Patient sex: F
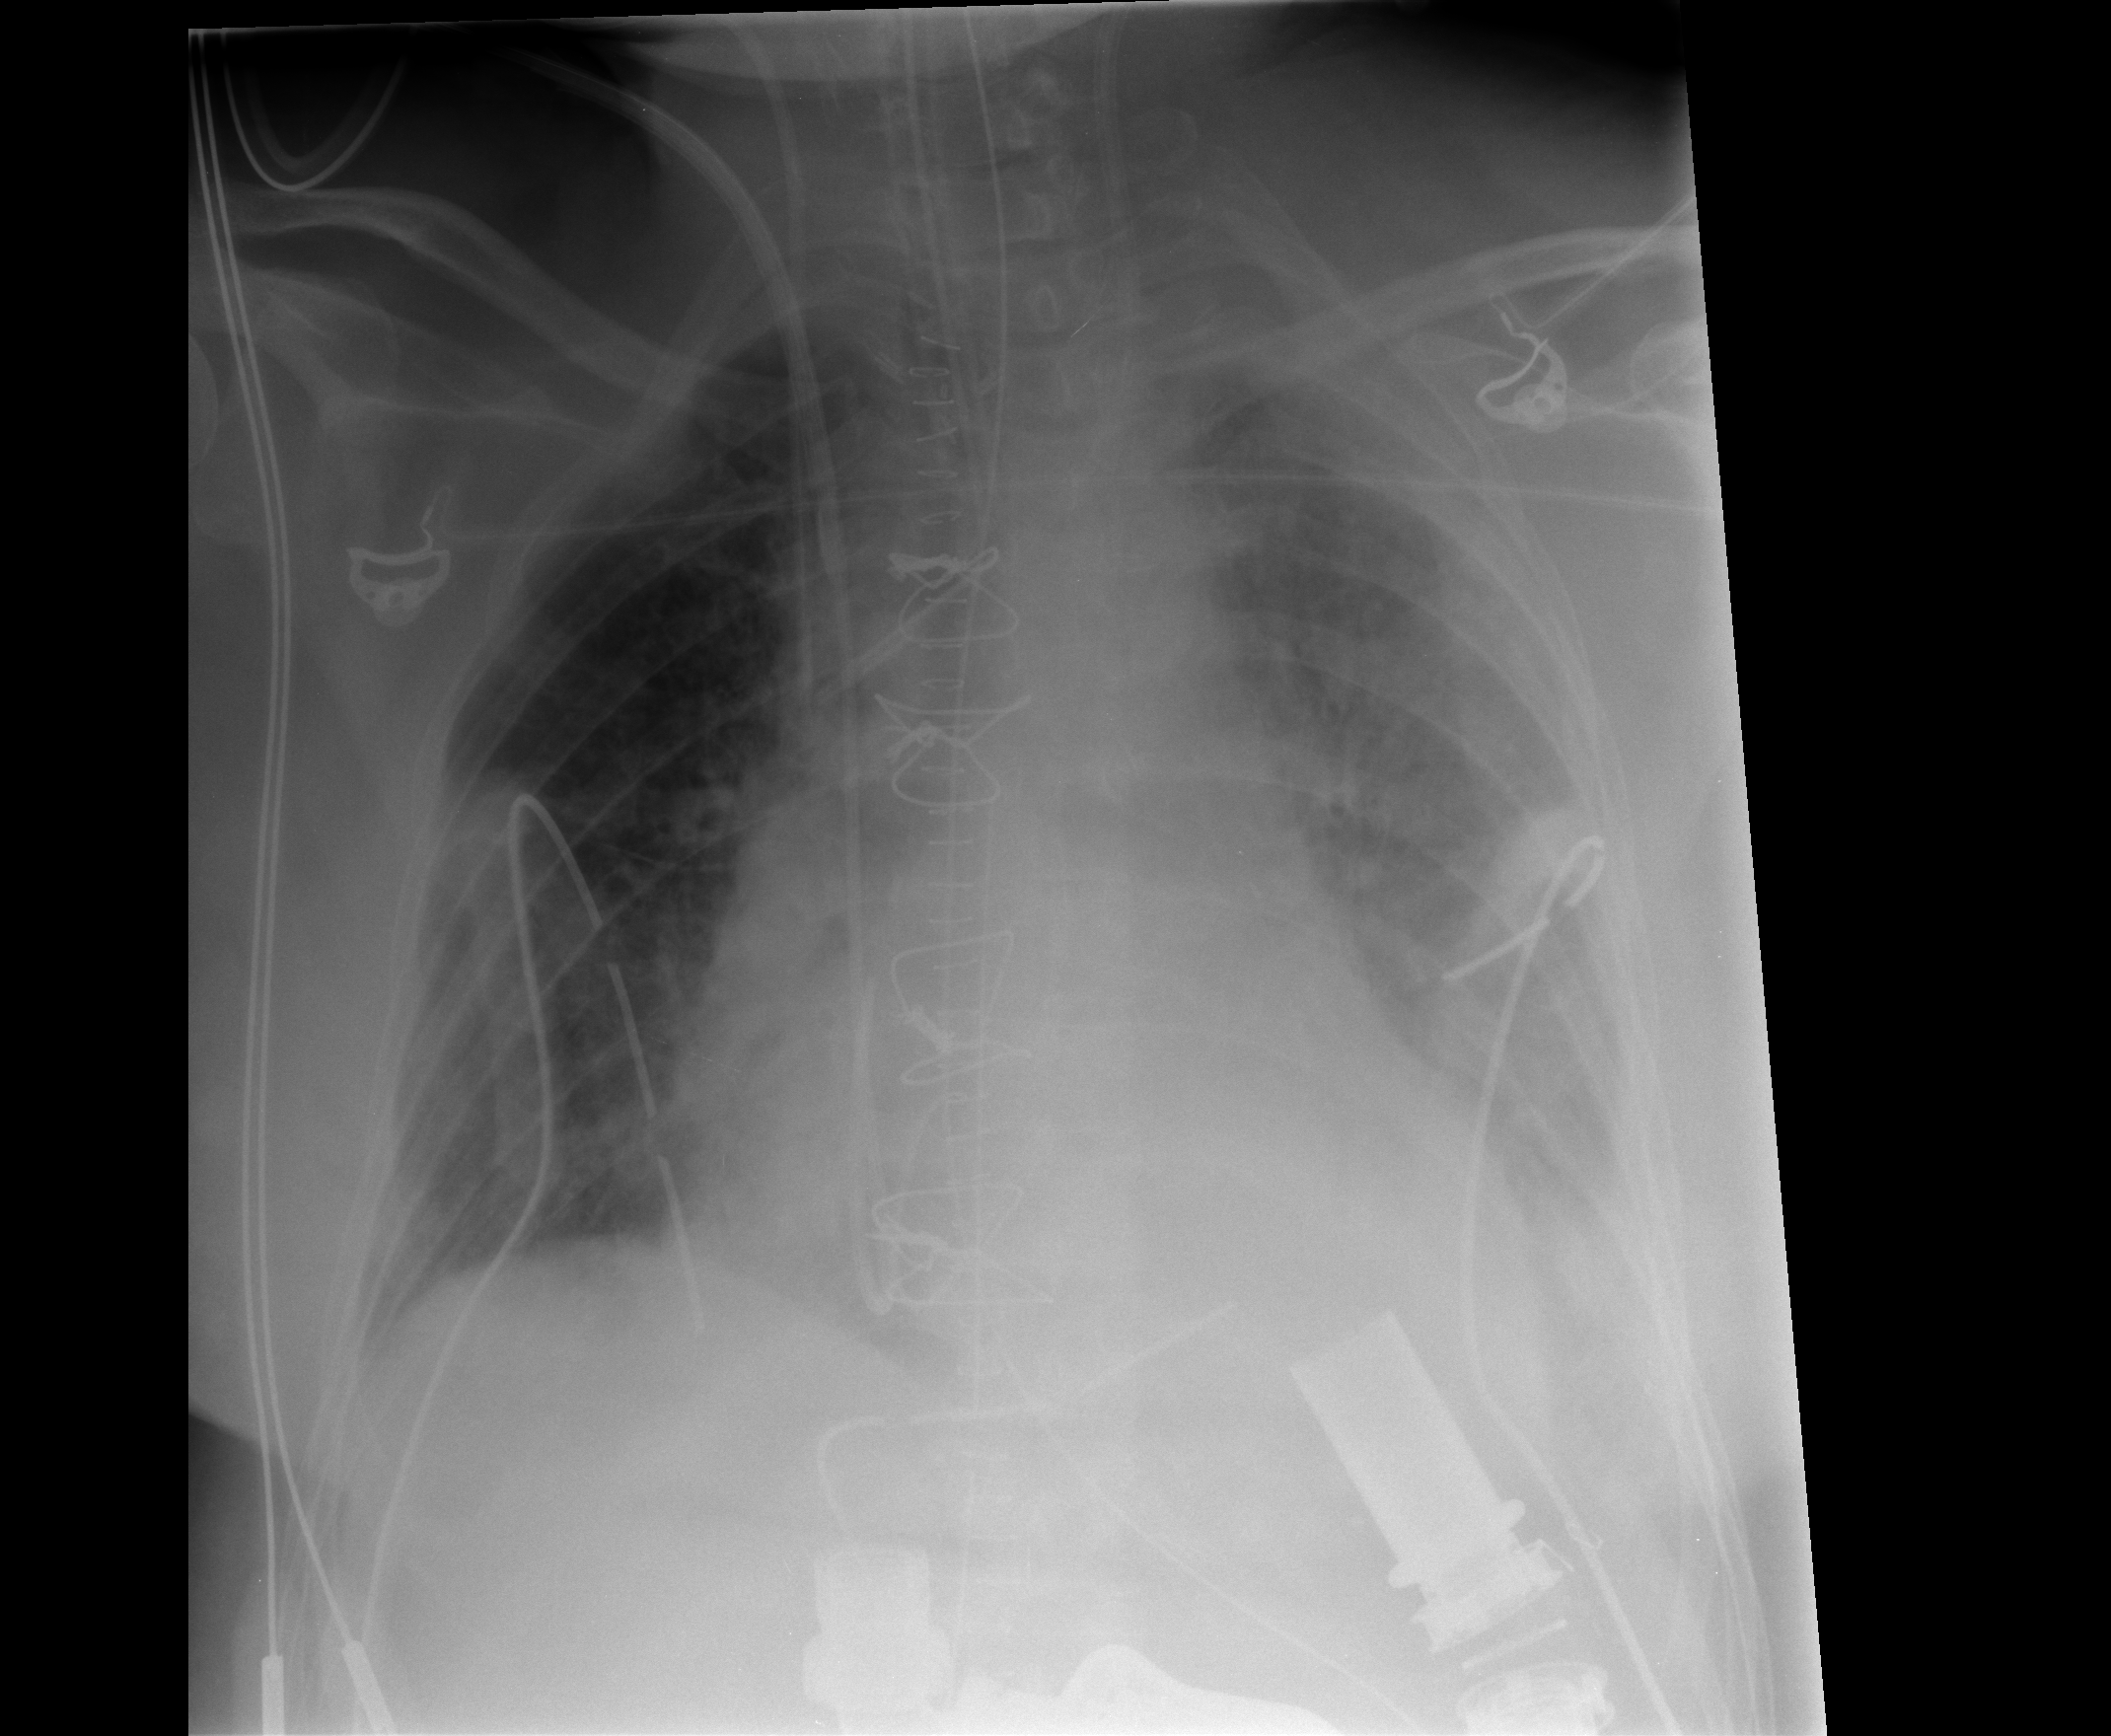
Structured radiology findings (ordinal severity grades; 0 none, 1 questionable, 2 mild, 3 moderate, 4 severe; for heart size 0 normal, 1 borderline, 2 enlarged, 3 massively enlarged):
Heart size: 2
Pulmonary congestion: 2
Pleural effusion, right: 0
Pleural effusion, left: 3
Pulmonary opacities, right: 0
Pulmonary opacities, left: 1
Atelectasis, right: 2
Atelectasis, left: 2